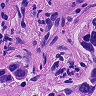
Metastatic tissue present: yes